Interaction volume radius: 5 \u00c5
Interaction volume height: 45 \u00c5
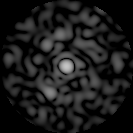
Disorder parameter: 0.8505